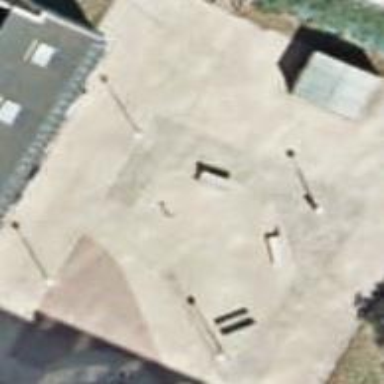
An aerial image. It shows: Bench.